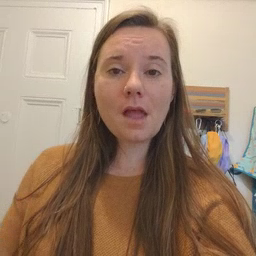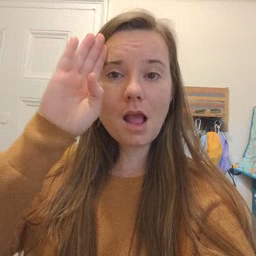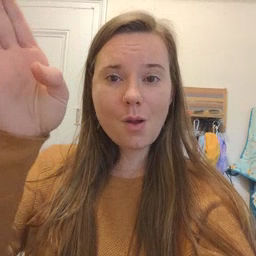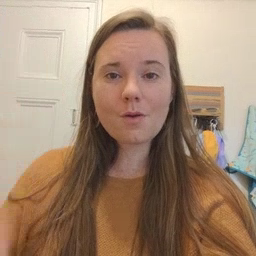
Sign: hello